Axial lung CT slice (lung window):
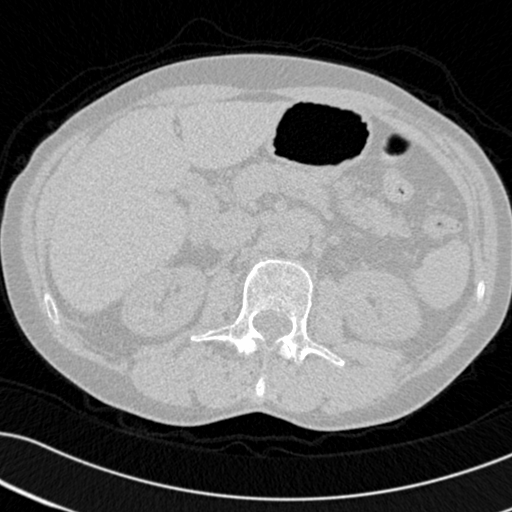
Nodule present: no